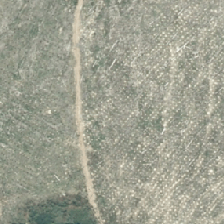
Land cover: harvested_forest